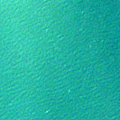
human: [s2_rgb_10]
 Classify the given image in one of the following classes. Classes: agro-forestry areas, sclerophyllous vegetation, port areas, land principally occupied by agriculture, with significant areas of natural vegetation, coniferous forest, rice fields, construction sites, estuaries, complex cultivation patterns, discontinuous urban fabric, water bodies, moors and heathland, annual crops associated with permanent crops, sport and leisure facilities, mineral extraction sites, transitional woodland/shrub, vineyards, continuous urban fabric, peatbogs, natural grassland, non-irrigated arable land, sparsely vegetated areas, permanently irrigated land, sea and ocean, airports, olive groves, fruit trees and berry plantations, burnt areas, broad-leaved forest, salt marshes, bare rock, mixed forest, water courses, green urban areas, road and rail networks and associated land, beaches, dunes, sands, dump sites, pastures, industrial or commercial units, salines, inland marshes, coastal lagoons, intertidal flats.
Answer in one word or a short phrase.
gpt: sea and ocean